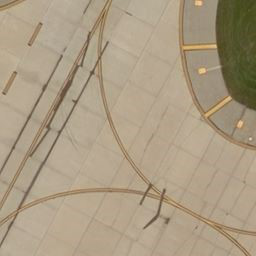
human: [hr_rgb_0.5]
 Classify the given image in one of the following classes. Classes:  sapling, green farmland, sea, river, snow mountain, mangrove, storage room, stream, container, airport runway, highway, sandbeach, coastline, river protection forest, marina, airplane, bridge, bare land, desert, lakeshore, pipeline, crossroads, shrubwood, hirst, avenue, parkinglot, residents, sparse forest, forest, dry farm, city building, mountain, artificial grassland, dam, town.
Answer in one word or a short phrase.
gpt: airport runway